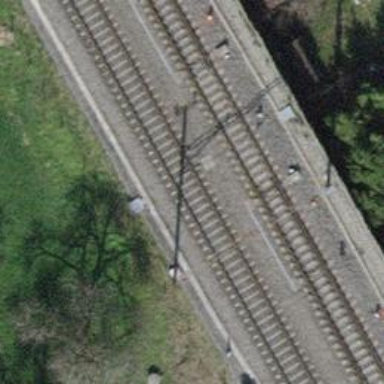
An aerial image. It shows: Single railway track with electrified contact line.